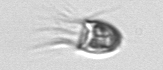
Label: Balanion